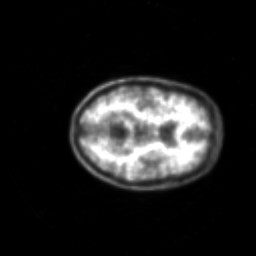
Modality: PET
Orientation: axial
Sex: female
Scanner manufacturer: siemens